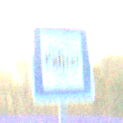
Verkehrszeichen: Polizei
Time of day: SunriseSunset
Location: Outdoor (RoadRail)
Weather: PartlyCloudy
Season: NotSpecified
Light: Natural